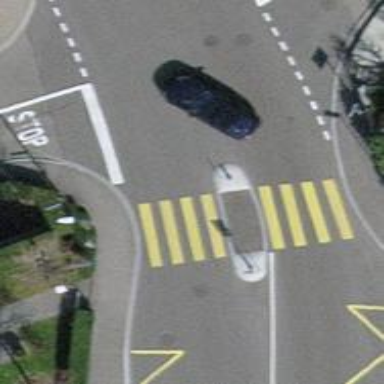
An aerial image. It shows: Uncontrolled zebra crossing with central island.